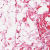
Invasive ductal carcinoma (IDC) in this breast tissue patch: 0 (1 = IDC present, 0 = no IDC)